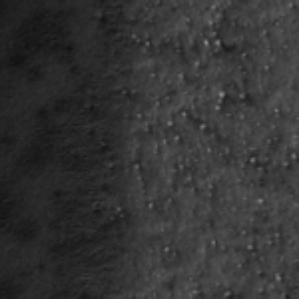
Label: frost